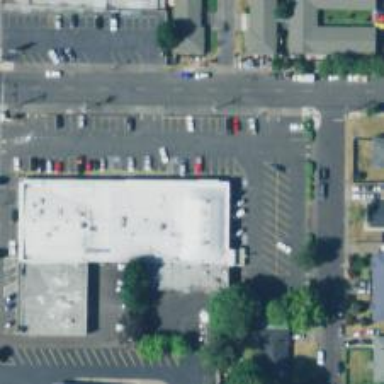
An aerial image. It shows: Supermarket.